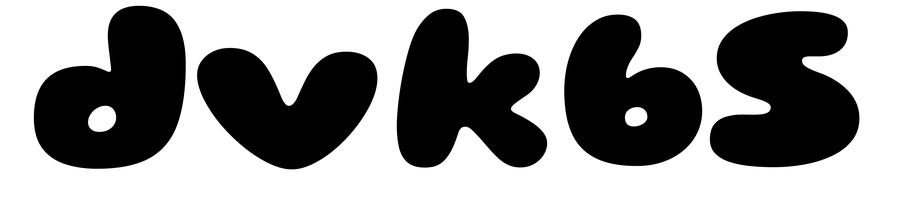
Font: Gluten_Black